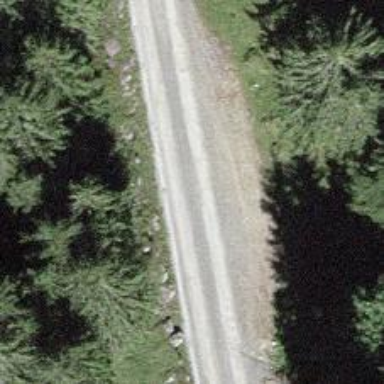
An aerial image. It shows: Passing place on the road.